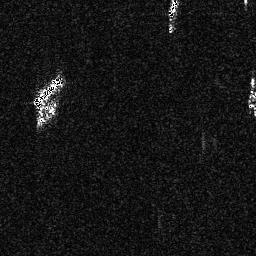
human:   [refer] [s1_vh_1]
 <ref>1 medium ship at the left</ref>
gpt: <box>[[12, 28, 25, 42, 0]]</box>